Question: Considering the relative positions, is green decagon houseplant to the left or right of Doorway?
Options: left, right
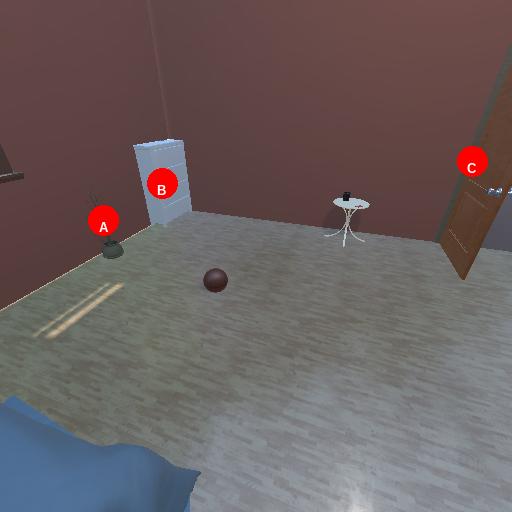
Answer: left